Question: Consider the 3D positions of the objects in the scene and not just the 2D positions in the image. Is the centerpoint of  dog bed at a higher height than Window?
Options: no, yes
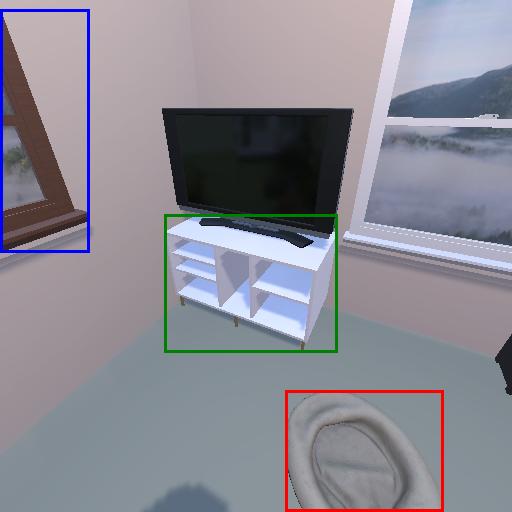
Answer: no